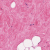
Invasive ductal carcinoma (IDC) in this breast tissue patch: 0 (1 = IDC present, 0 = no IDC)